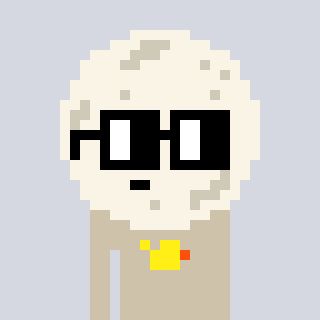
a pixel art character with square black glasses, a moon-shaped head and a bege-colored body on a cool background